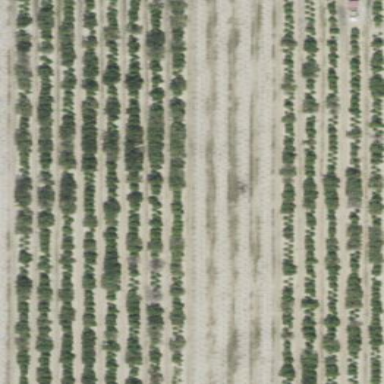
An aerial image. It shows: Orchard.